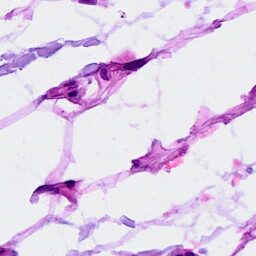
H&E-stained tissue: Breast